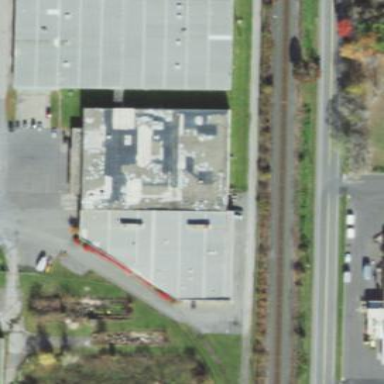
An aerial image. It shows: Warehouse building.